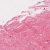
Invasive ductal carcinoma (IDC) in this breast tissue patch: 0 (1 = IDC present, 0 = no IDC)